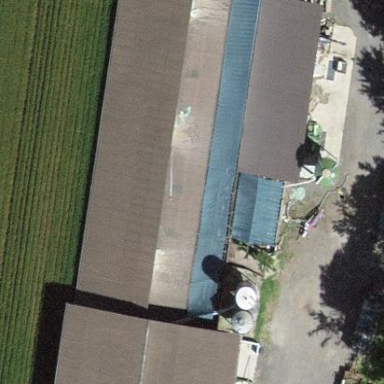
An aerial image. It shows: Sty building.